Question: I'm making a RPG, and would like to load dialog .json separated by folders by Levels. Each Level folder has all quest dialog .json, even if it's not completed by the player yet.
Folder structure:

I send an array with the quests the player has completed (boxed in red above):
'jsonFilesArray = ["101", "102", "103", "104", "201"];'
'allLevelsArray = [1, 2]'
I would like to loop through dynamically the 'Levels' folders and look only for the quest numbers that have been completed (in 'jsonFilesArray').
The way this code works is, it keeps looping through all levels, searching for a file that may not be in its folder. (ex: when it loops through Level 2 folder, it won't find 'quest_101.json', so it breaks).
'''
$.each(allLevelsArray, function (i, levelNum) {
$.each(jsonFilesArray, function (i, jsonQuestID) {
$.getJSON("dialog/Level "+levelNum+"/quest_"+jsonQuestID+".json", function(json) {
//do stuff
});
});
});
'''
can I dynamically loop through all Level folders searching for only the quests given in 'jsonFilesArray'? I'd prefer not to even worry about looping through the Levels folders.
Thanks
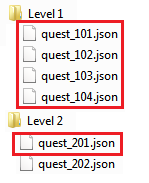
Answer: Why even have an allLevelsArray if you're storing the level in your jsonFilesArray anyway?
Why not structure your array like so:
'''
jsonFilesArray = ["1-01", "1-02", "1-03", "1-04", "2-01"];
'''
And then loop like this:
'''
$.each(jsonFilesArray, function (i, jsonQuestID) {
var level = jsonQuestID.slice(0, jsonQuestID.indexOf('-'));
var quest = jsonQuestID.slice(jsqonQuestID.indexOf('-') + 1);
$.getJSON("dialog/Level "+ level +"/quest_"+ (level + quest) +".json", function(json) {
//do stuff
});
});
'''
Or if you keep all the files in the same folder (which is completely doable considering your naming convention), and assuming your original array:
'''
$.each(jsonFilesArray, function (i, jsonQuestID) {
$.getJSON("dialog/quest_"+ jsonQuestID +".json", function(json) {
//do stuff
});
});
'''
If there is anything specific you need to do for each level iteration, I'd suggest either a two dimensional array or an array of objects:
'''
jsonFilesArray = [{level: 1, quests: ["01", "02", "03", "04"]}, {level: 2, quests: ["01"]}];
'''
'''
$.each(jsonFilesArray, function (i, levelObj) {
//do stuff with level
$.each(levelObj.quests, function (i, quest) {
$.getJSON("dialog/quest_"+ (levelObj.level + quest) +".json", function(json) {
//do stuff
});
});
});
'''